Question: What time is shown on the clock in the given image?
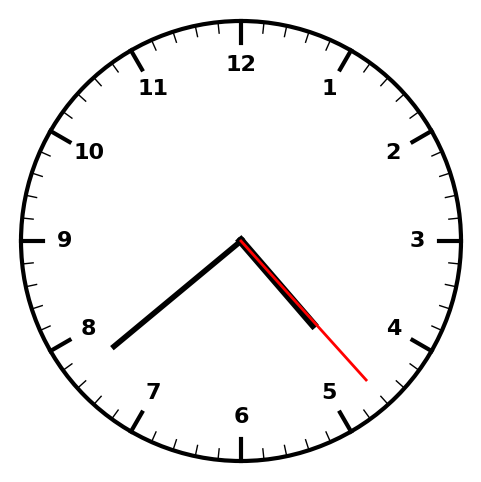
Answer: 04:38:23